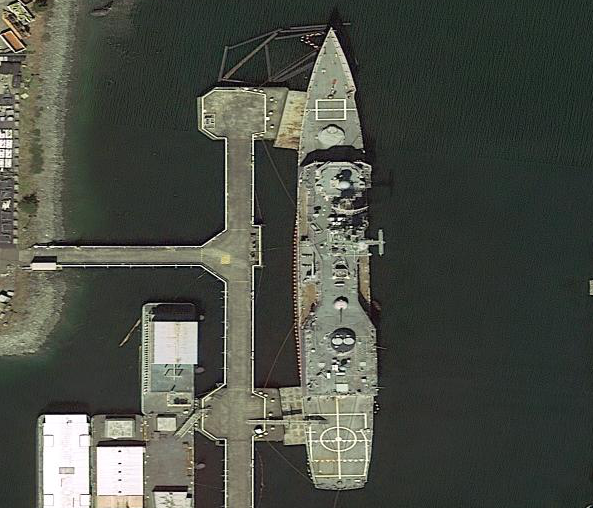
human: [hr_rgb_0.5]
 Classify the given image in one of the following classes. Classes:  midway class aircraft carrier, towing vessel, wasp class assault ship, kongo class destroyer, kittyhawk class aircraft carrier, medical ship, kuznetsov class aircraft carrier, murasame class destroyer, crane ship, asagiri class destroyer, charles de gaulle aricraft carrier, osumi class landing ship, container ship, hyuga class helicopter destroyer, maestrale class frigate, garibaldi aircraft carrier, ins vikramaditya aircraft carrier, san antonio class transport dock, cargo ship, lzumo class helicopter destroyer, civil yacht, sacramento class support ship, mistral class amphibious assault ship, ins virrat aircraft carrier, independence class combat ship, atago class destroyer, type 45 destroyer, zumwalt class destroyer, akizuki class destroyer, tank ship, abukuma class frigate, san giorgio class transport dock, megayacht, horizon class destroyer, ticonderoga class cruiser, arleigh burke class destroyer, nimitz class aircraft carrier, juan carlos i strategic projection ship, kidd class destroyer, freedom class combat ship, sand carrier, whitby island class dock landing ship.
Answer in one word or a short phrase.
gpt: Ticonderoga class cruiser